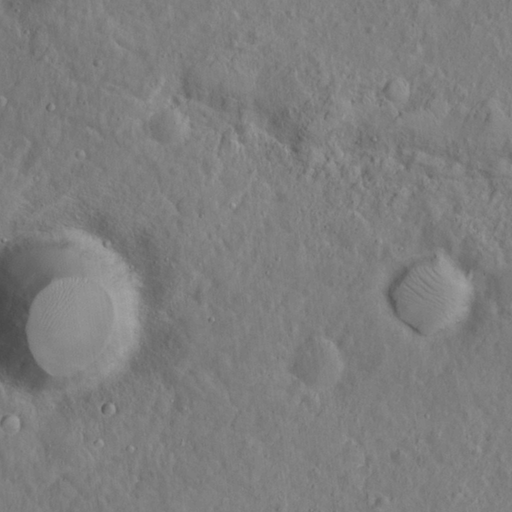
Classes present: Background, Cone